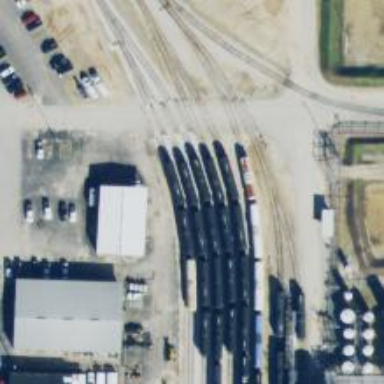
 specifically for transporting petroleum."